Brain MRI, modality: ceT1
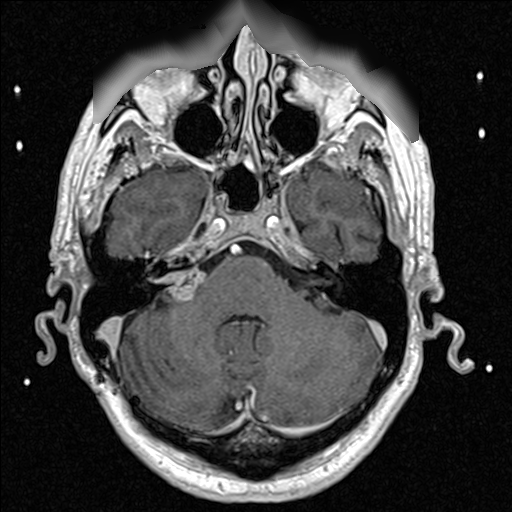